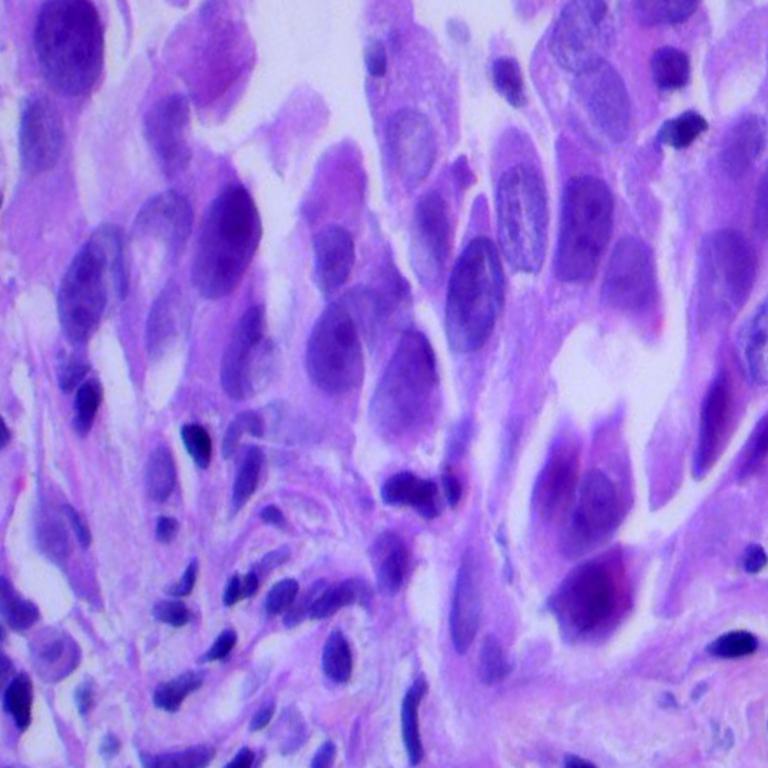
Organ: lung
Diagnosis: adenocarcinomas